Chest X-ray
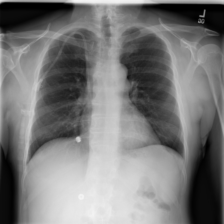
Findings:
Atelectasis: negative
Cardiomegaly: negative
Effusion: negative
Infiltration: negative
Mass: negative
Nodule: negative
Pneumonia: negative
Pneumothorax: negative
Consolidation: negative
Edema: negative
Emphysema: negative
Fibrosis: negative
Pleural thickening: negative
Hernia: negative